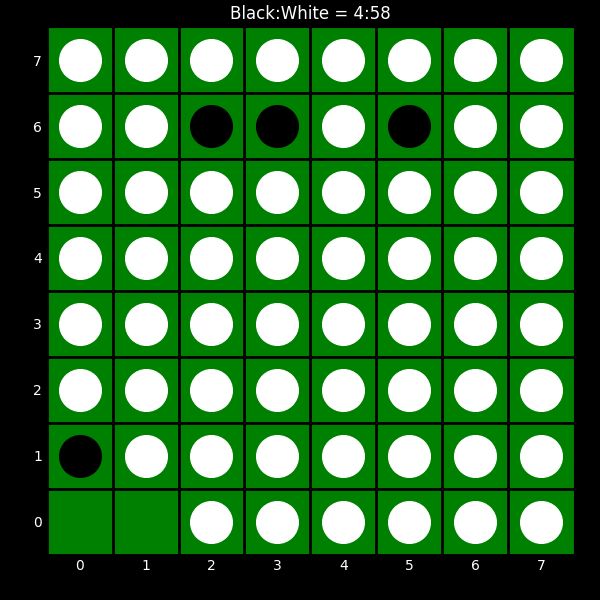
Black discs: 4
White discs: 58